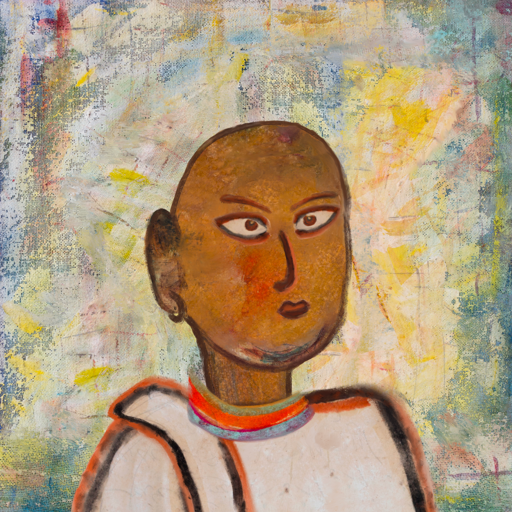
Background: Irani, Head And Neck Side: Pipe, Face Side: Roy_Bahadur, Bust: Roy_Bahadur, Hair Side: Blank, Head Accessory: Blank, Second Necklace: Blank, Necklace: Sisters, Baby: Blank